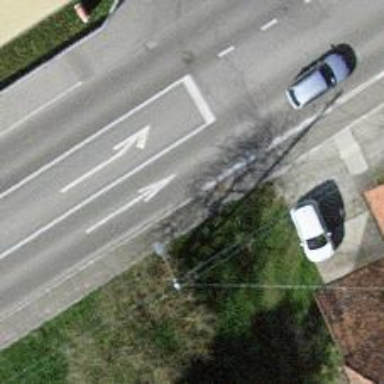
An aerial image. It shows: Brown straight pole.